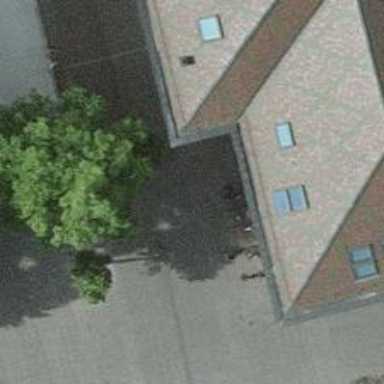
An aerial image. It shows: Bicycle parking area with wall loops.